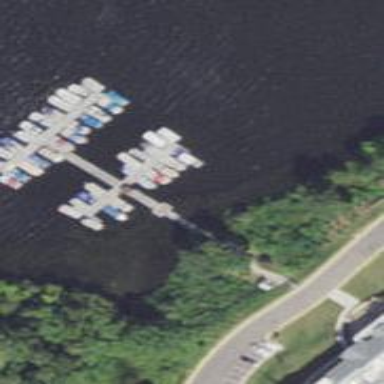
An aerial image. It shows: Man-made pier.